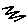
Label: zigzag